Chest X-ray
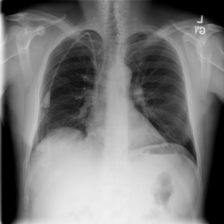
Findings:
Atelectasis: negative
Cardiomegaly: negative
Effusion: negative
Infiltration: negative
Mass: negative
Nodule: negative
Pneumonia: negative
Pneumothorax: negative
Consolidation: negative
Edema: negative
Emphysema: negative
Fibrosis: negative
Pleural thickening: negative
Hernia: negative